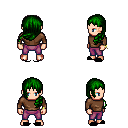
a pixel art fantasy rpg character, male body template, human, light skin, brown long-sleeve shirt, magenta pants, green left-swept hairstyle, bracelets, black slippers, four views (front, back, left, right), 2x2 character sprite sheet, small pixel art, hard edges, no anti-aliasing